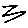
Label: zigzag